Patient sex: M
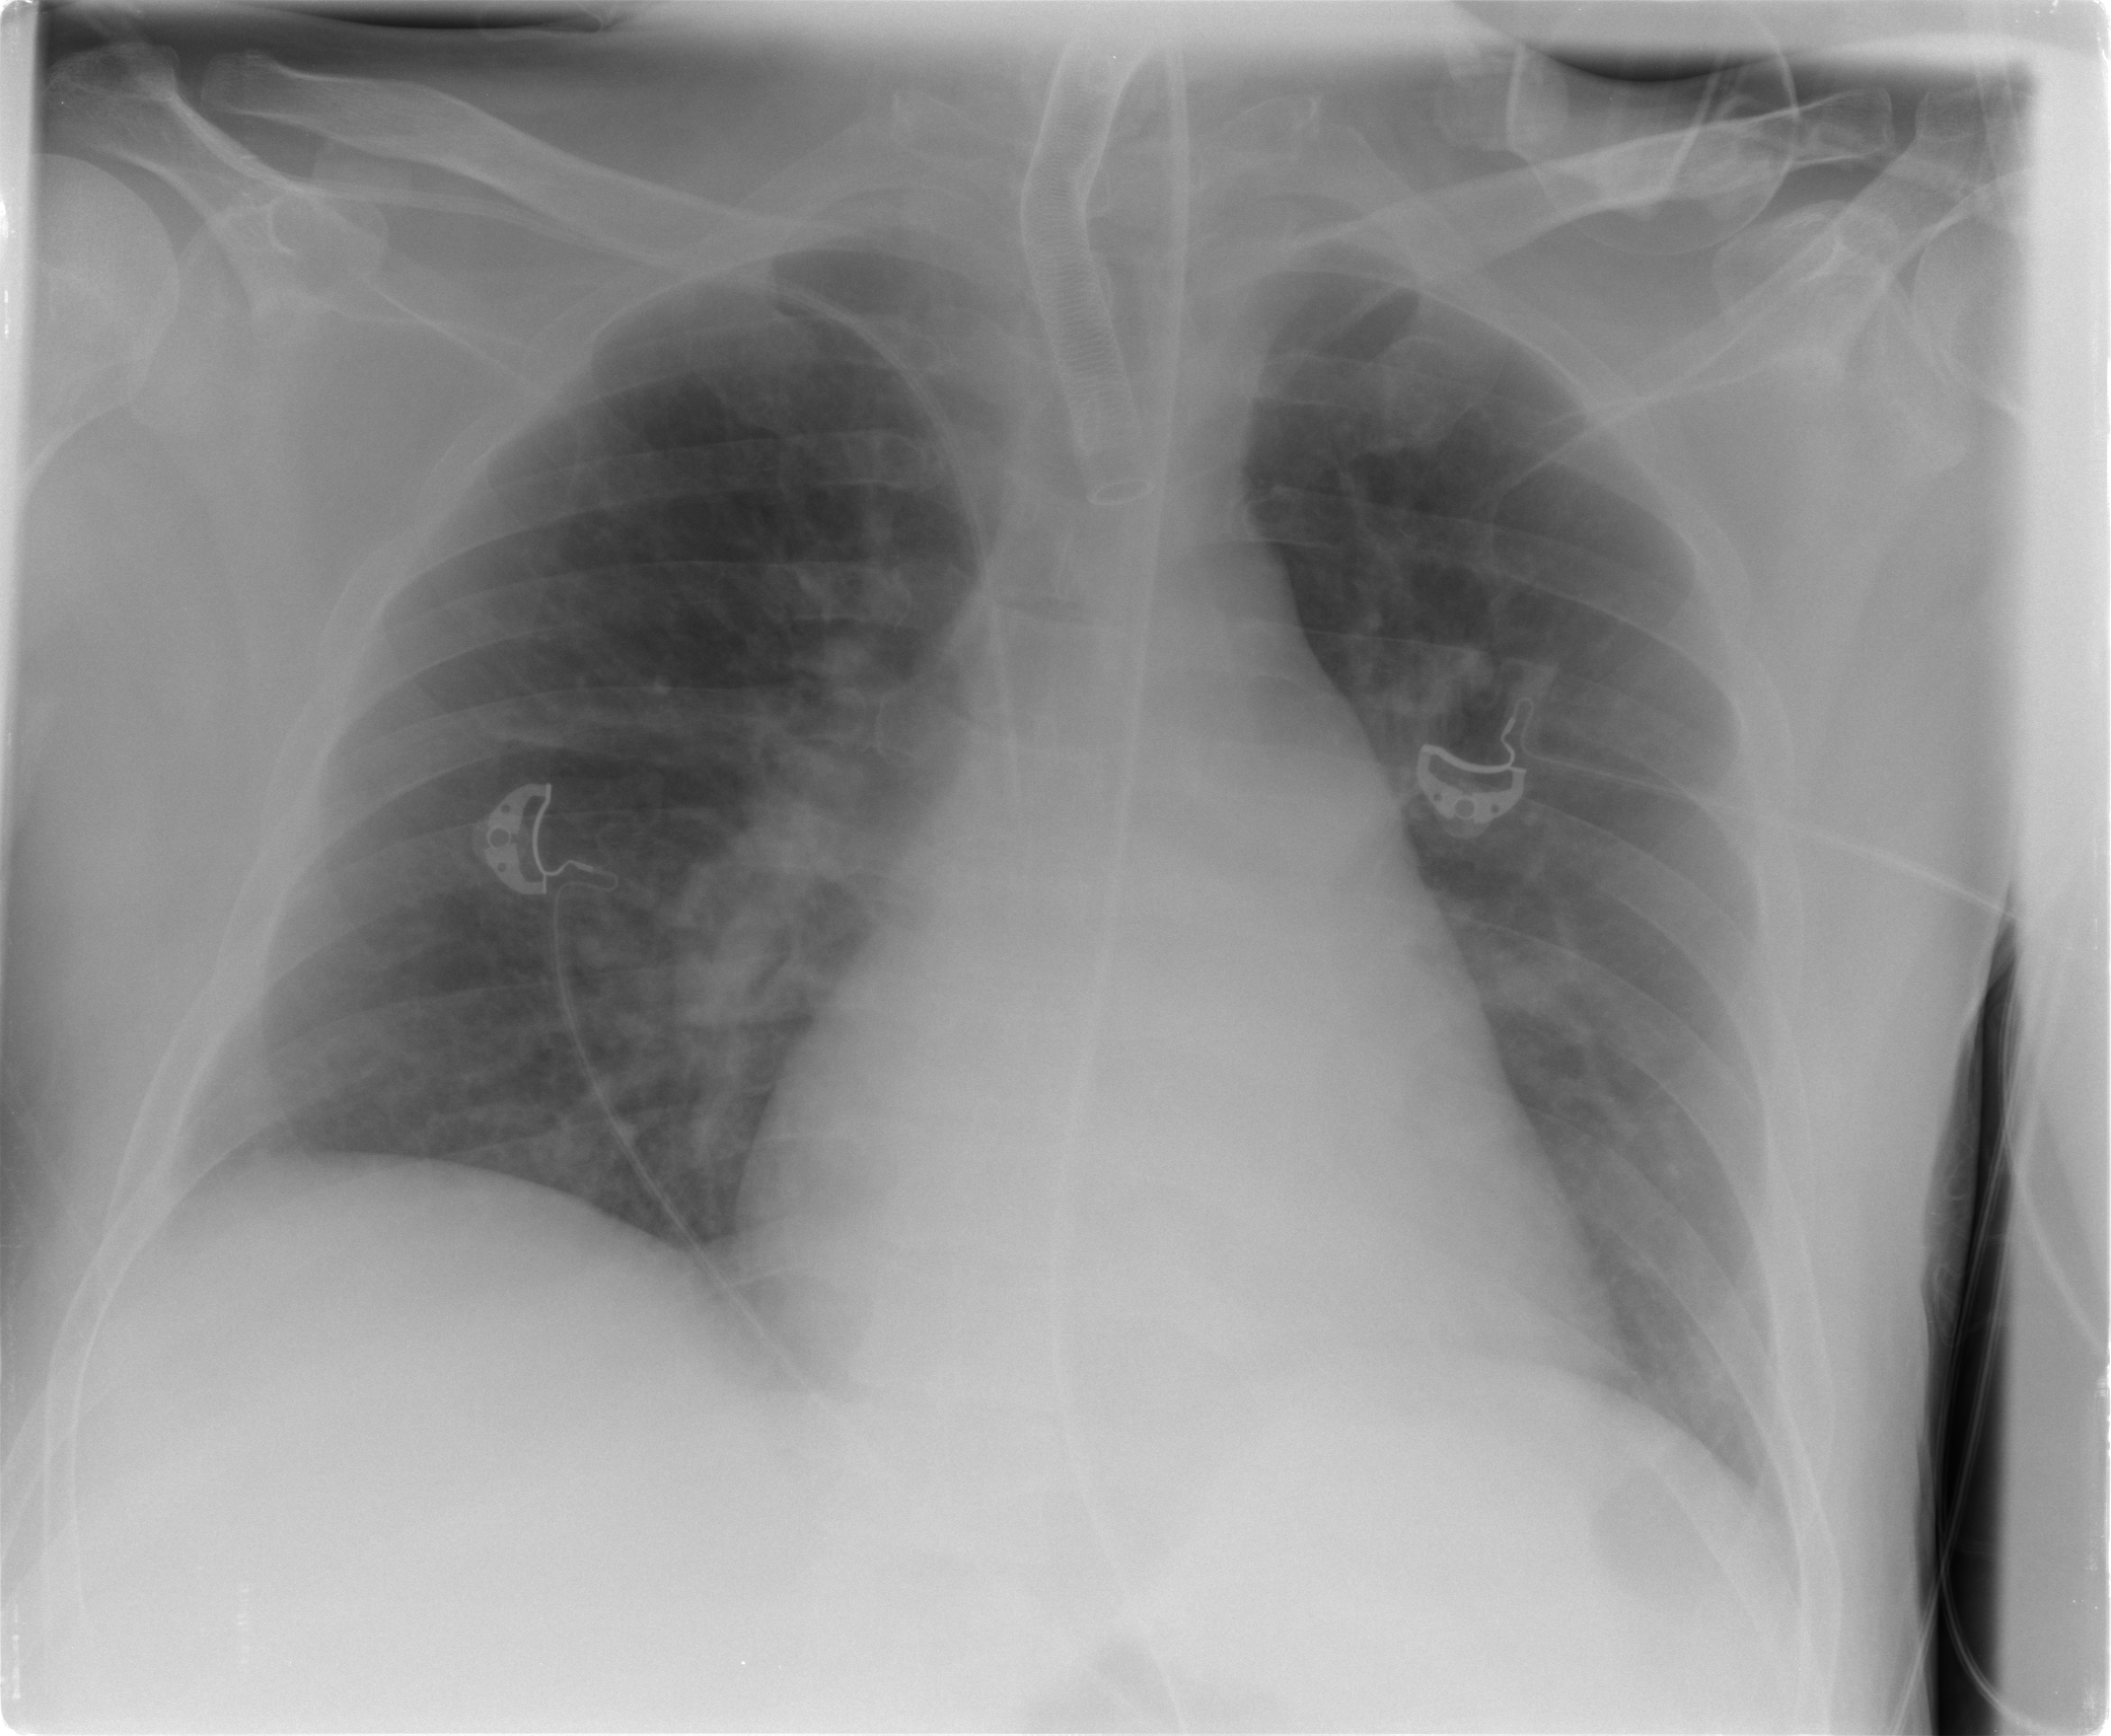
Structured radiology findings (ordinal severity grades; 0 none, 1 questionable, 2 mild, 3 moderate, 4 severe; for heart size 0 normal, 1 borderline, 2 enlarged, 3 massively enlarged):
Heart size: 2
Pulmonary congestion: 2
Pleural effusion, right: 0
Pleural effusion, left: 0
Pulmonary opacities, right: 0
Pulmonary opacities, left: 0
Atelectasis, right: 0
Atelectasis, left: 0